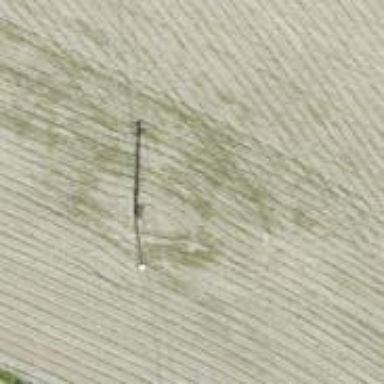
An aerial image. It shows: Power pole.